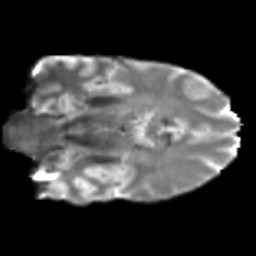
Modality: T2w
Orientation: coronal
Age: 46
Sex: male
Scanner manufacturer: siemens
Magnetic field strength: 3 T
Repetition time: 5 s
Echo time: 0.092 s